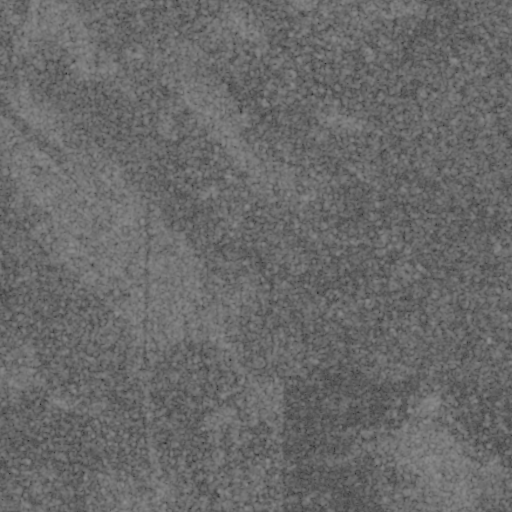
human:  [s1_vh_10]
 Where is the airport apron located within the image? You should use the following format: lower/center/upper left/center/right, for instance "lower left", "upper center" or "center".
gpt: The airport apron is located in the upper right of the image.
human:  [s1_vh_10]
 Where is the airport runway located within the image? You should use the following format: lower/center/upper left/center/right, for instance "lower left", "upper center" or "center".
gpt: The airport runway is located in the upper right of the image.
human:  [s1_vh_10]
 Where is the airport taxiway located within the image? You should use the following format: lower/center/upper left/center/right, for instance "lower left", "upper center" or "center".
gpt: The airport taxiway is located in the upper right of the image.
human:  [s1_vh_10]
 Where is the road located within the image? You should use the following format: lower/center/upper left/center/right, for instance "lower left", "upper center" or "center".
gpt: There is no road in the image.

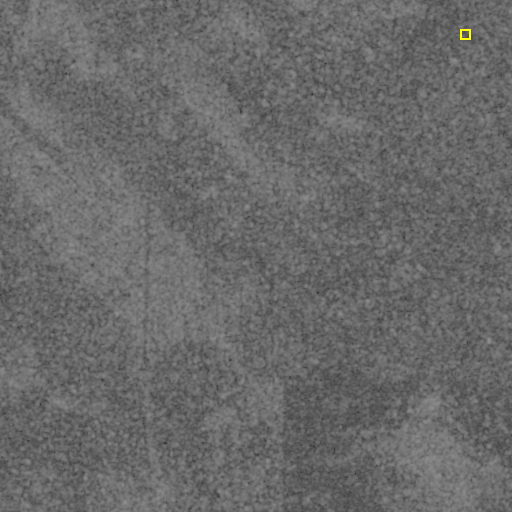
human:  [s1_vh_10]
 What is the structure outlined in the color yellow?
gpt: The structure outlined in yellow is an airport apron.
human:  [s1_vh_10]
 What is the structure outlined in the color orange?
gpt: There is no orange outline.